Question: I am submitting a file in my form in a dialog.
It is being submitted correctly; the file arrives perfectly fine on the server via the URL I am supplying.
As per <URL> I should supply a in the response if everything went right on the server. This is what I did, and this is what I see coming back :

This is what my code looks like. However even though I return success = true, it always goes to the .
'''
frm.submit({
url: URLs.fileUploadURL,
waitMsg: 'Uploading file...',
success: function(form,action){
alert('Success', 'Processed file on the server');
},
failure: function(form, action) {
alert('FAIL : action.failureType ' + action.failureType)
switch (action.failureType) {
case Ext.form.action.Action.CLIENT_INVALID:
Ext.Msg.alert('Failure', 'Form fields may not be submitted with invalid values');
break;
case Ext.form.action.Action.CONNECT_FAILURE:
Ext.Msg.alert('Failure', 'Ajax communication failed');
break;
case Ext.form.action.Action.SERVER_INVALID: //Always goes here :(
Ext.Msg.alert('Failure', action.result.msg);
}
}
});
'''
I do not understand this. Doesn't mean that the success callback is going to be called?
Extjs documentation on 'file upload' is really atrocious. ExtJS in Action contains about one line about it. I have mainly gotten to where I am through trial and error and I have spent days on this. Is there any other documentation out there? Perhaps a couple of pages detailing how to use the 'file uploader' ?
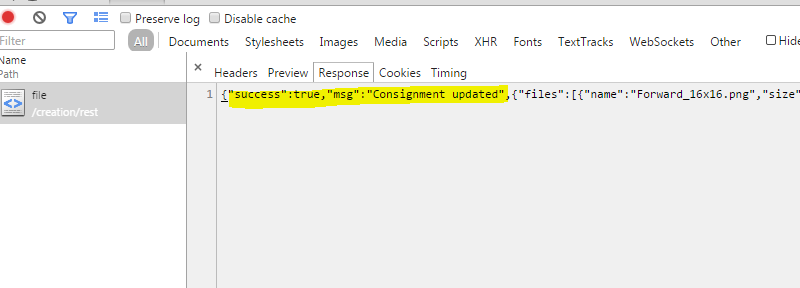
Answer: The problem is in incorrect JSON that's being received from the server. Remove curly brackets surrounding "files" and it will work.